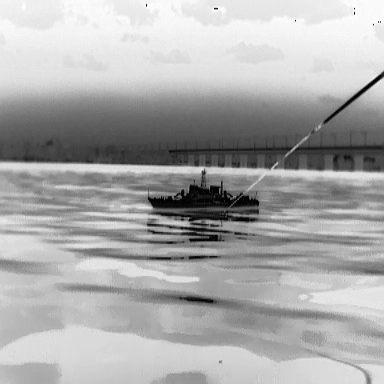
There is a warship in the infrared image.